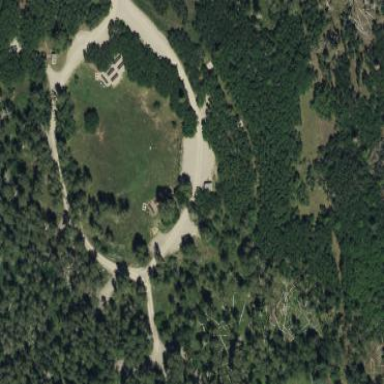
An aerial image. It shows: Campsite designated for tourism.